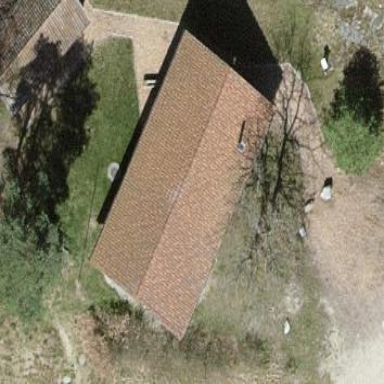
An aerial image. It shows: Hut serving as picnic shelter.